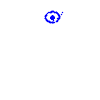
Particle: electron